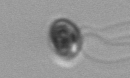
Label: flagellate_morphotype1